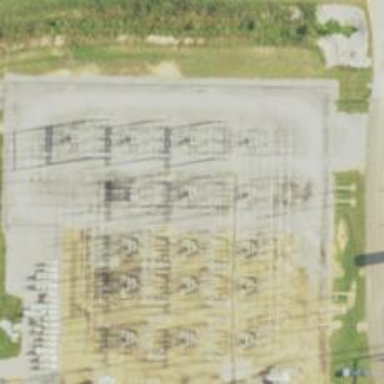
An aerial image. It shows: Switch used for power control.